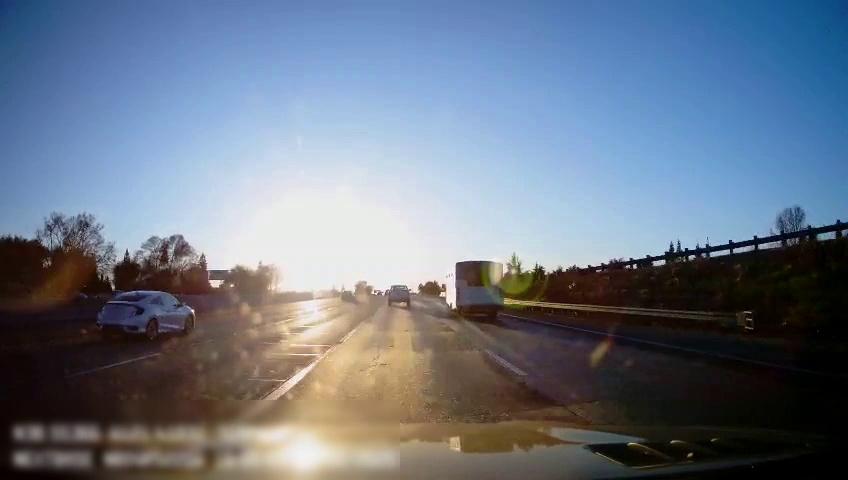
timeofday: Day
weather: Sunny
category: Drivable Space
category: Vehicles | SUV
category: Vehicles | Car
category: Vehicles | SUV
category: Vehicles | Bus
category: Lanes | Alternate Lane
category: Lanes | Current Lane
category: Lanes | Current Lane
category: Lanes | Alternate Lane